Aerial crown-view tile of a tropical tree (Barro Colorado Island, Panama), acquired 20250616:
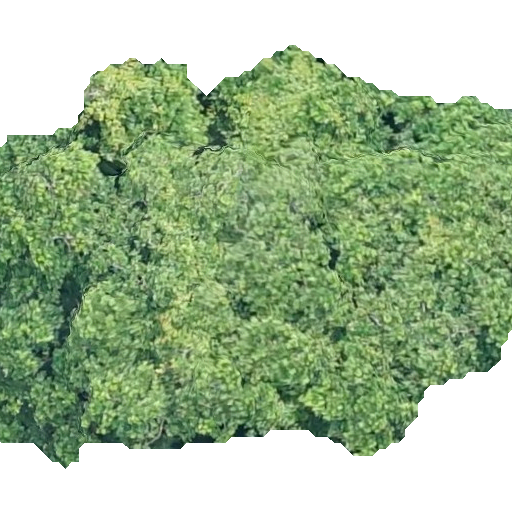
Species: Anacardium excelsum
GBIF accepted scientific name: Anacardium excelsum
Crown area: 287.596 m²